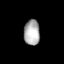
Tissue: lung
Cell type: Epithelial cells
Senescence score: 0.6872
Nuclear area (px): 394
Mean DAPI intensity: 174.398